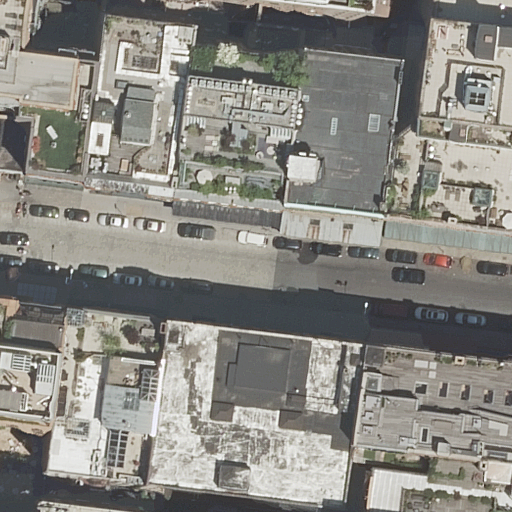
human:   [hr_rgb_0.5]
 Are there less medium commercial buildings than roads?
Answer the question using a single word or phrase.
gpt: yes

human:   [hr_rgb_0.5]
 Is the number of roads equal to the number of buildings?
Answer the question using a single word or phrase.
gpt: no

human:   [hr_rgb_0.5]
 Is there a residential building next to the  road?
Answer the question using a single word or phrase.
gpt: yes

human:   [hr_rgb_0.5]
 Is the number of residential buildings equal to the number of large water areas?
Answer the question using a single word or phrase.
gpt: no

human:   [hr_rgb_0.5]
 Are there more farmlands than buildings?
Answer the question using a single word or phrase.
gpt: no

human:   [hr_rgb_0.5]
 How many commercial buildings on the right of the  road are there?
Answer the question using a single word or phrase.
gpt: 0

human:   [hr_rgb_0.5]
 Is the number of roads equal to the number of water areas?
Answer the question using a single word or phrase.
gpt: no

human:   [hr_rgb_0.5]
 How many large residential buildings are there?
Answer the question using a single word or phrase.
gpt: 7

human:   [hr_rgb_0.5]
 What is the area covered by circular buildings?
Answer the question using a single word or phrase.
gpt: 0m2

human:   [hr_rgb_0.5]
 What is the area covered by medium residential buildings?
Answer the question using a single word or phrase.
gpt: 1244m2

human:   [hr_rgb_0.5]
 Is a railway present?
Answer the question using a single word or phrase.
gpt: no

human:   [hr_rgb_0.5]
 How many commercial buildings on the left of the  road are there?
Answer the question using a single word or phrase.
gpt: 0

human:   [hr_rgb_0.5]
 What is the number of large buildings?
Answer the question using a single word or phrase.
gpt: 7

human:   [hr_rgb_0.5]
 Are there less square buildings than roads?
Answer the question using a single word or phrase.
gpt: yes

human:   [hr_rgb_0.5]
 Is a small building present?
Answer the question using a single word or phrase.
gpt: yes

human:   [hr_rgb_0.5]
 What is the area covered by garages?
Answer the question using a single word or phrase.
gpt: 0m2

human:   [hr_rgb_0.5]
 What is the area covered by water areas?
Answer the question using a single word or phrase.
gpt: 0m2

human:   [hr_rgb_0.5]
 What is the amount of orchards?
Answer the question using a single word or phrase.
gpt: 0

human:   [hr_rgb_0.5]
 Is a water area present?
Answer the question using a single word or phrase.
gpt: no

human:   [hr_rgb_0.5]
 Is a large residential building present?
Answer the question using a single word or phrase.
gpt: yes

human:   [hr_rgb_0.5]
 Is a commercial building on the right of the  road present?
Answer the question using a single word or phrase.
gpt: no

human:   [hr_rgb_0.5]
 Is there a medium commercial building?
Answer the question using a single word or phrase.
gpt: no

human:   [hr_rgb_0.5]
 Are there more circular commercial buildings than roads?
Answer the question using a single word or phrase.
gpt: no

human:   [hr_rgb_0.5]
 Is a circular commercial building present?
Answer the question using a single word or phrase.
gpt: no

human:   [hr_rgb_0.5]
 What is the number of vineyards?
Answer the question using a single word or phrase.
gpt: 0

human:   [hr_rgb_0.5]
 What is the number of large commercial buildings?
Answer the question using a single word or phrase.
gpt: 0

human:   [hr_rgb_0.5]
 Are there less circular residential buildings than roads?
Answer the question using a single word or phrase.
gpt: yes

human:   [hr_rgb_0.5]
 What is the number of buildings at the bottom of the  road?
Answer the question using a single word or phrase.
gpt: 6

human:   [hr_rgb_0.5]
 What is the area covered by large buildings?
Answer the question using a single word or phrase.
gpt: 5636m2

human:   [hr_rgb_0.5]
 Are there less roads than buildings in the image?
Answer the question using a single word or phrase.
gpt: yes

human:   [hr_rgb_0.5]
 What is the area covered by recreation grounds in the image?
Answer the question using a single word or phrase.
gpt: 0m2

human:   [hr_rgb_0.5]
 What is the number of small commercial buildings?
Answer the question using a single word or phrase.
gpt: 0

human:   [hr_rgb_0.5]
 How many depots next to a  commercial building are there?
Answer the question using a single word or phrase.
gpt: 0

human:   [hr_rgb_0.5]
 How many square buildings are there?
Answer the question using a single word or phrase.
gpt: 0

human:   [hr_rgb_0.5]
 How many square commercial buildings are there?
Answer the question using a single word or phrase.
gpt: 0

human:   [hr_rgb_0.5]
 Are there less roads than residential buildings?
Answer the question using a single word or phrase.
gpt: yes